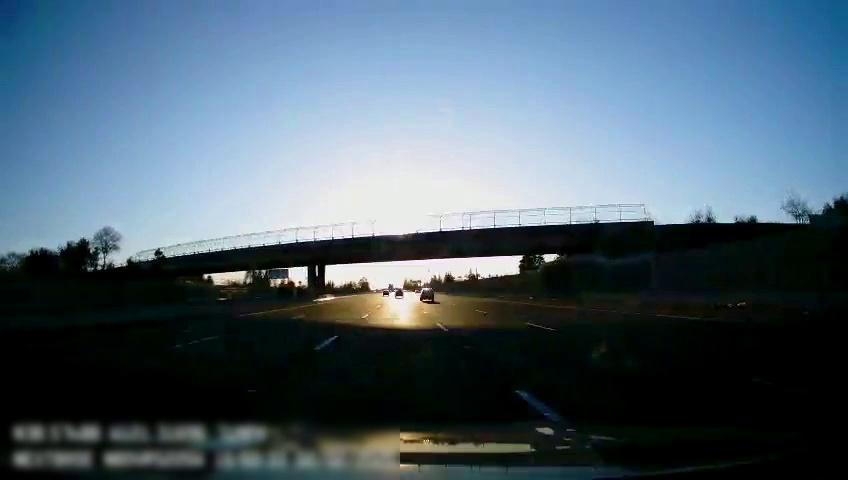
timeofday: Day
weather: Sunny
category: Drivable Space
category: Vehicles | SUV
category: Vehicles | Car
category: Lanes | Alternate Lane
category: Lanes | Alternate Lane
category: Lanes | Current Lane
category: Lanes | Current Lane
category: Lanes | Alternate Lane
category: Lanes | Alternate Lane